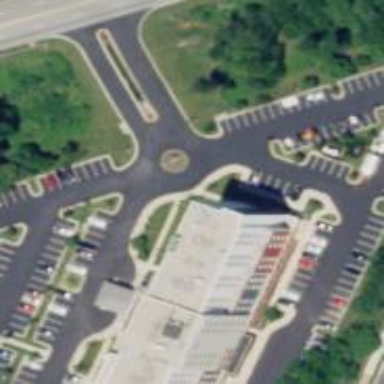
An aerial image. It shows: Driveway with asphalt surface leading to roundabout.